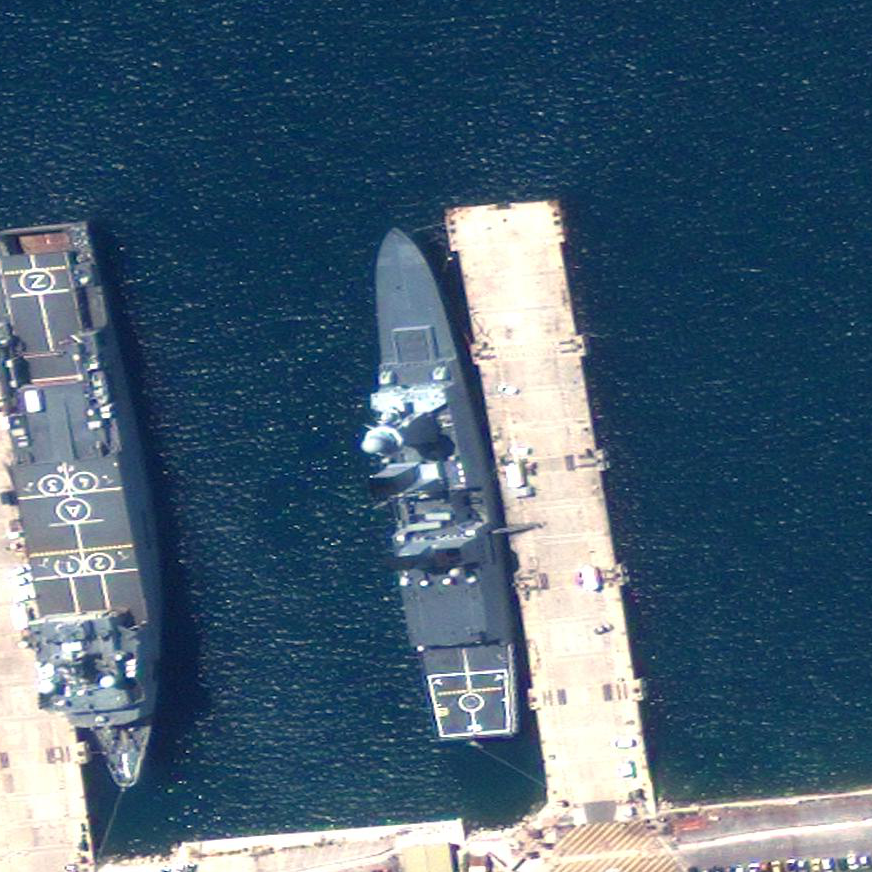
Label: destroyer